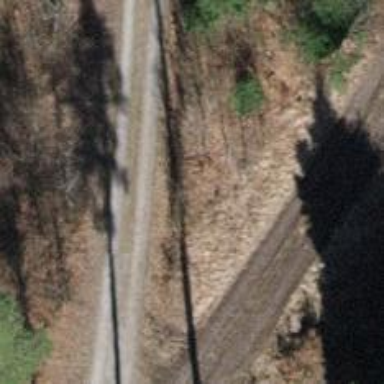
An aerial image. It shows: Compacted track with grade2 surface.